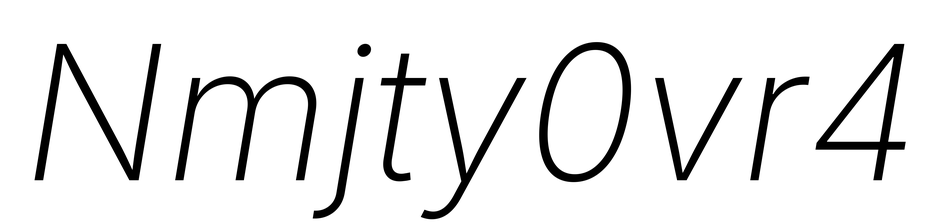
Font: Inter-Italic_ExtraLight_Italic